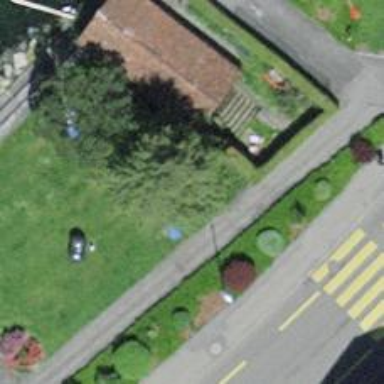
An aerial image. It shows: Blue bench.